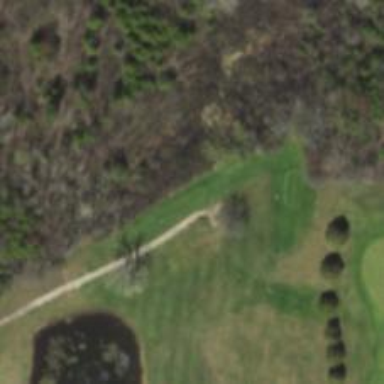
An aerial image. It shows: Grassy area designated as golf tee.